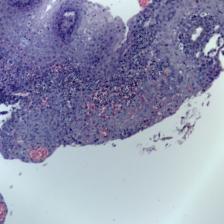
Diagnosis: OSCC